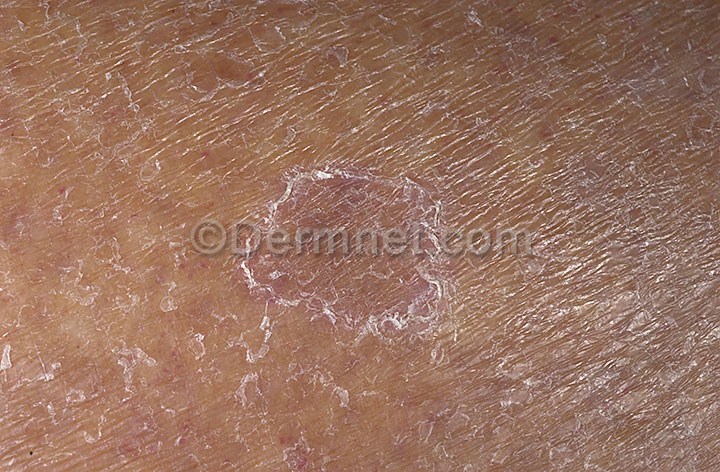
Disease: Seborrheic Keratoses and other Benign Tumors